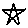
Label: star